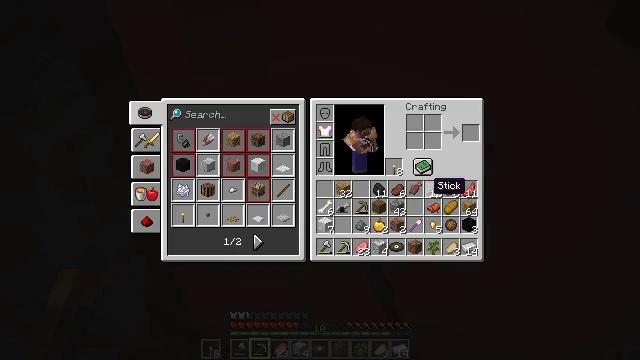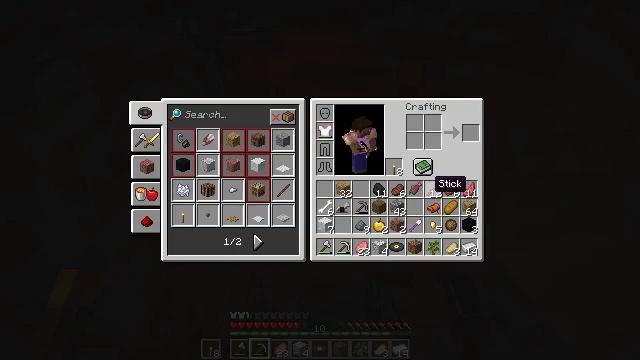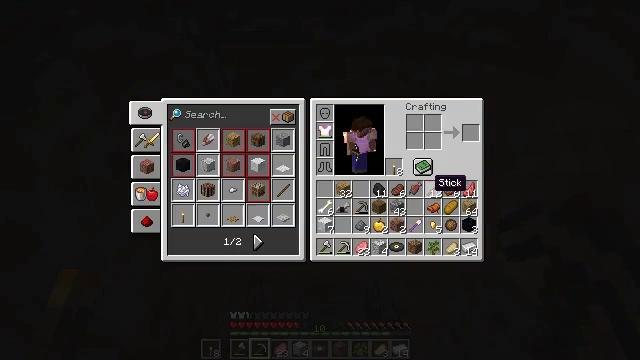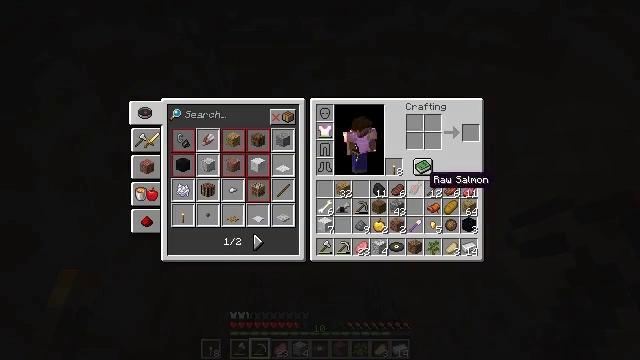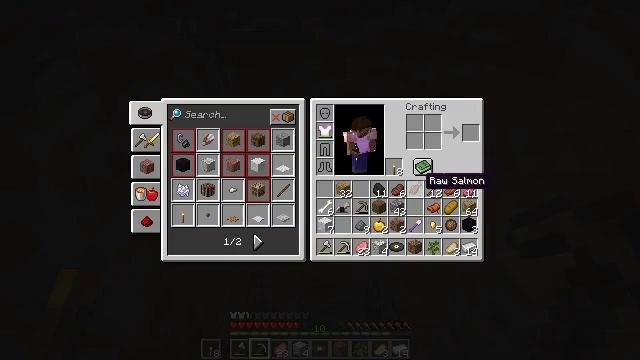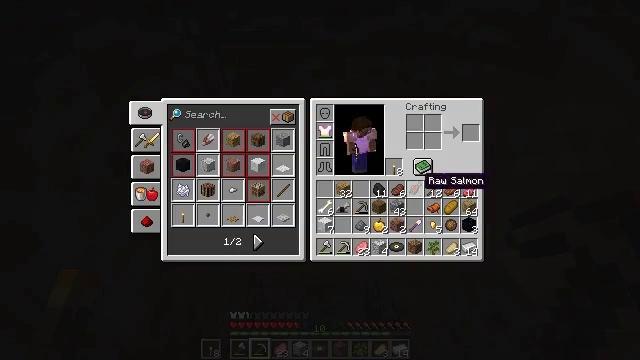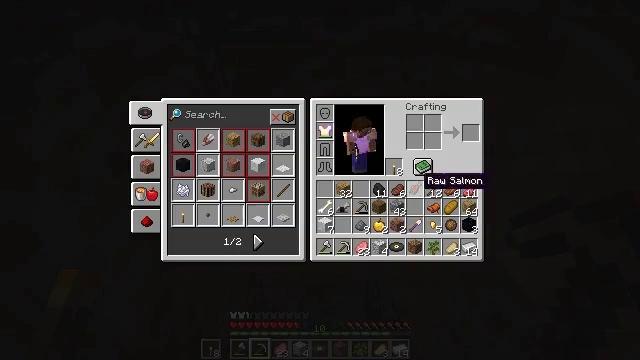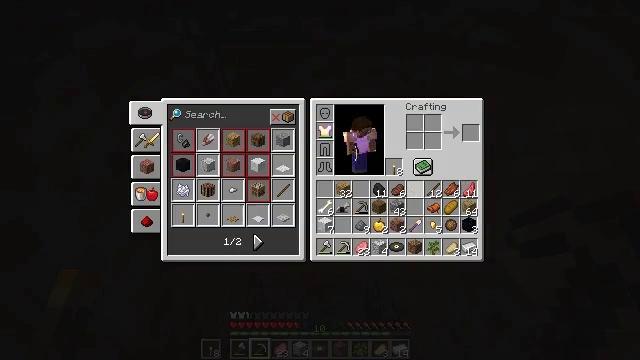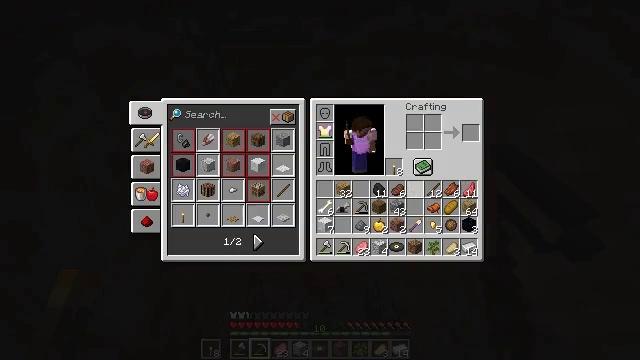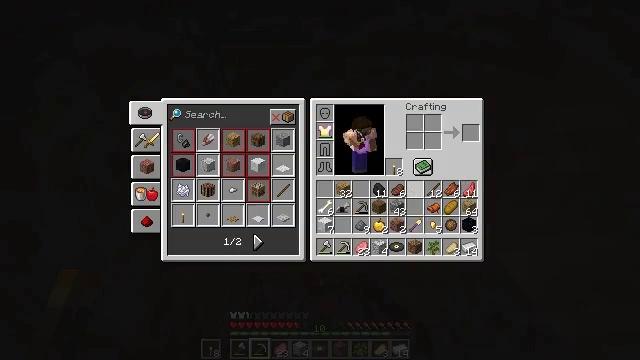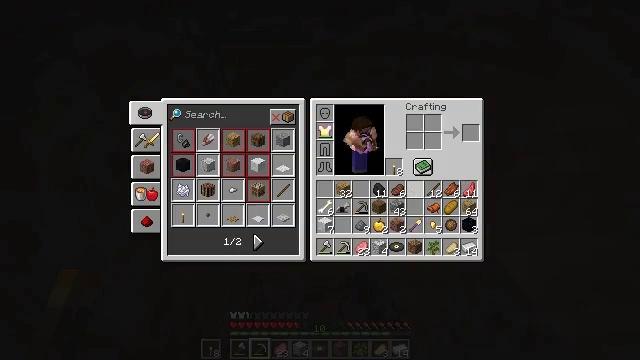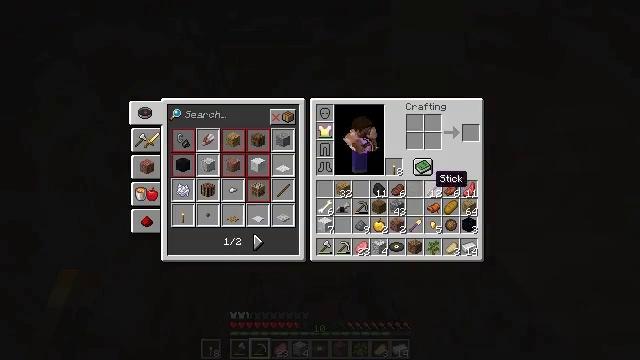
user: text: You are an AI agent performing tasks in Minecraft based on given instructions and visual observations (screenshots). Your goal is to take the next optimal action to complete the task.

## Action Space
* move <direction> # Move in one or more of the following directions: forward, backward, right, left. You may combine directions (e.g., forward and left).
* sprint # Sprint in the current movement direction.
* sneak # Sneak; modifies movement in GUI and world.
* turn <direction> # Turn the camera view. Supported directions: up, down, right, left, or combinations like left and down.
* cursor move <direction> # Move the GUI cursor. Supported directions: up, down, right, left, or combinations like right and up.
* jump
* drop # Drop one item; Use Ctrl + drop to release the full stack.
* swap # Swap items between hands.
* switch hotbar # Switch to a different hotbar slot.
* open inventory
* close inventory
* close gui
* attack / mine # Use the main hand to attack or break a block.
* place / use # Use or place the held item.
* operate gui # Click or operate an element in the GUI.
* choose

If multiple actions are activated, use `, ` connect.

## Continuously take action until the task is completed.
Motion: motion action
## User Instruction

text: Remove a salmon from the inventory.
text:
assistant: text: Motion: sprint, open gui
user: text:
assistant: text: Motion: sprint
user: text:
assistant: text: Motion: sprint
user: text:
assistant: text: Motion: sprint
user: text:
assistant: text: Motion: sprint
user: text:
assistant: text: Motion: sprint
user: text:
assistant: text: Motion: sprint, drop
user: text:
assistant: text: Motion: sprint, drop
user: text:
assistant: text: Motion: sprint, drop
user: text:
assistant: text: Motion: sprint
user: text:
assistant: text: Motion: sprint
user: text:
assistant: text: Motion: sprint